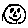
Label: smiley face